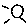
Label: sun